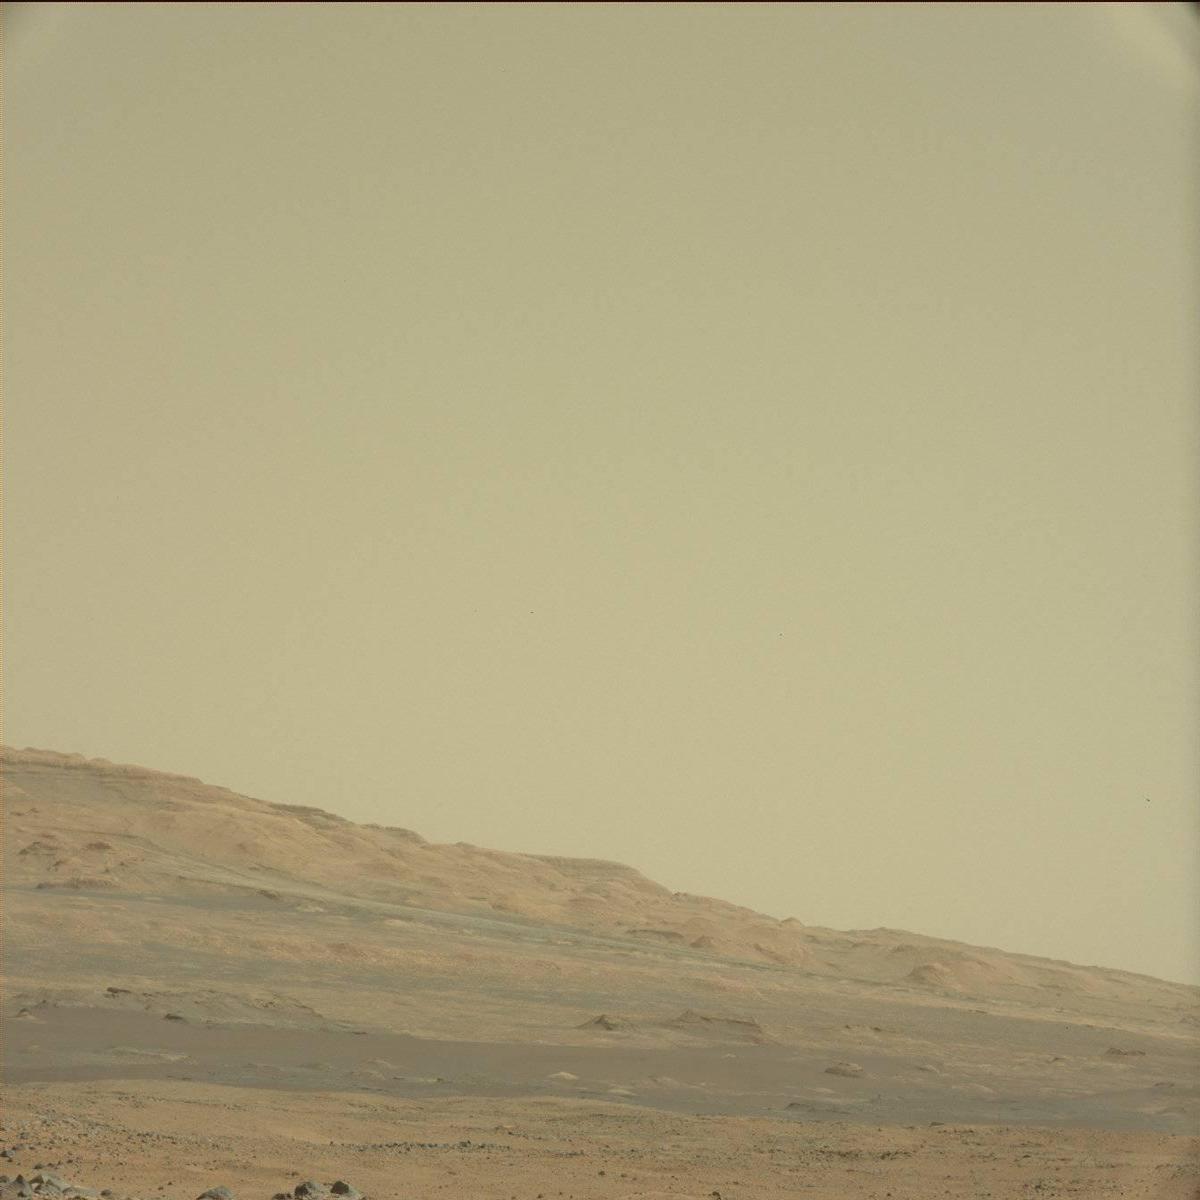
Terrain classes present: Bedrock, Ridge, Rock, Sand / Soil, Sky